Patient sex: M
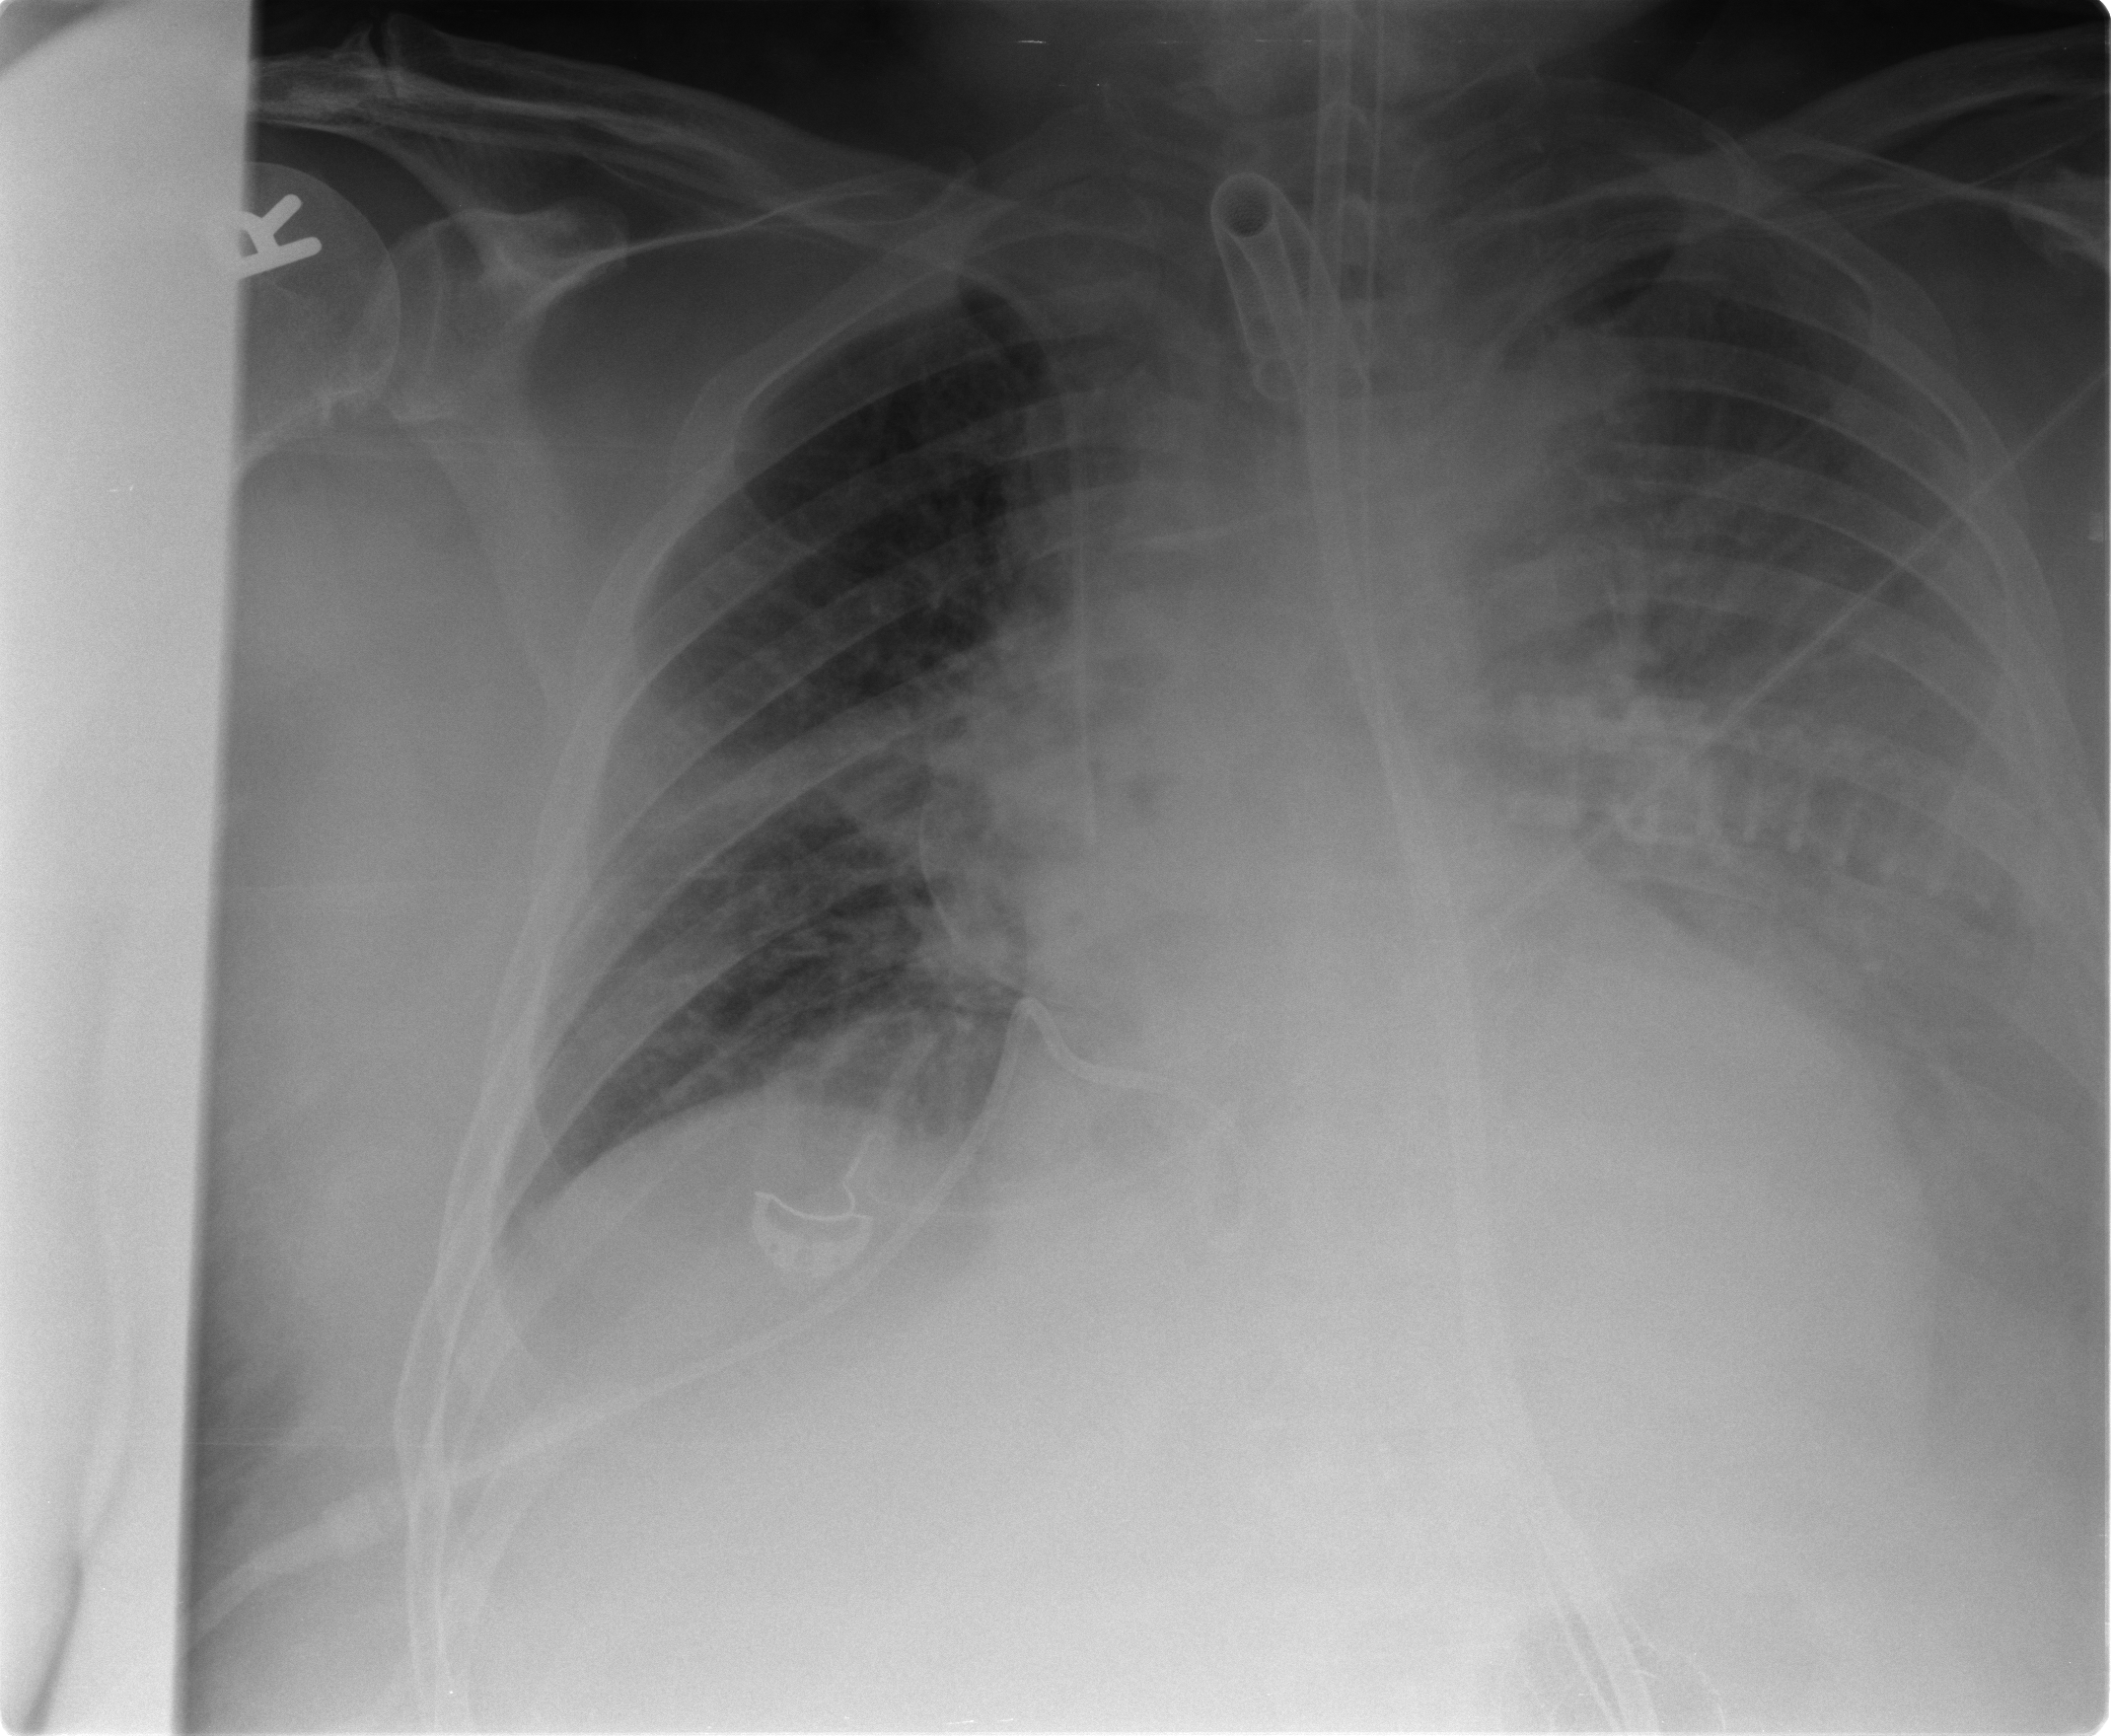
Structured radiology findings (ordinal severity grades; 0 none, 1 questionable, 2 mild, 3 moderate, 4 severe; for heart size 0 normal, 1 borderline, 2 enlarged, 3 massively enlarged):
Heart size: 2
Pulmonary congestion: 2
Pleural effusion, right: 1
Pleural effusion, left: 0
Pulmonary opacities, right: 3
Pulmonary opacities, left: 2
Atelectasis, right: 2
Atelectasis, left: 2